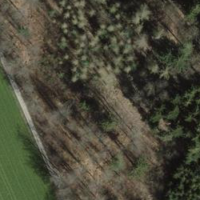
EUNIS habitat code: 41
Species observed at this site:
Lamium purpureum